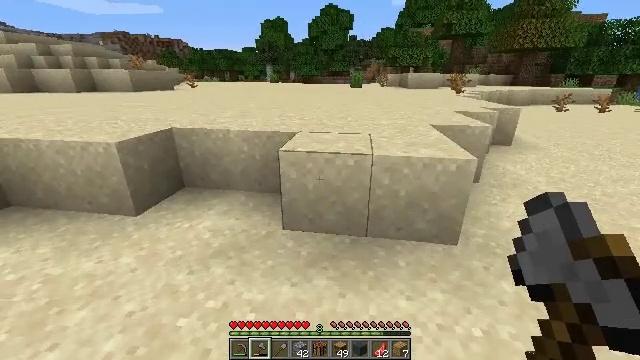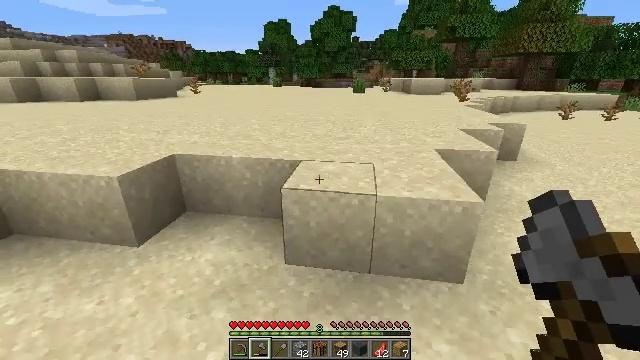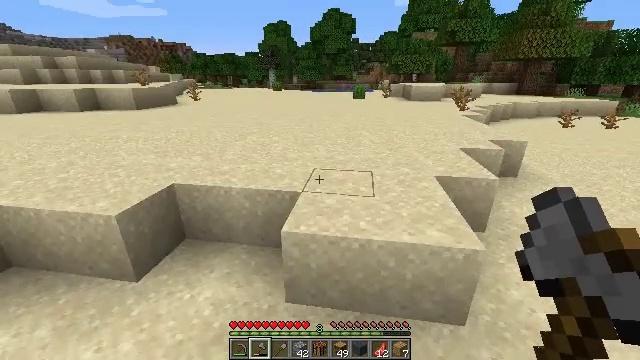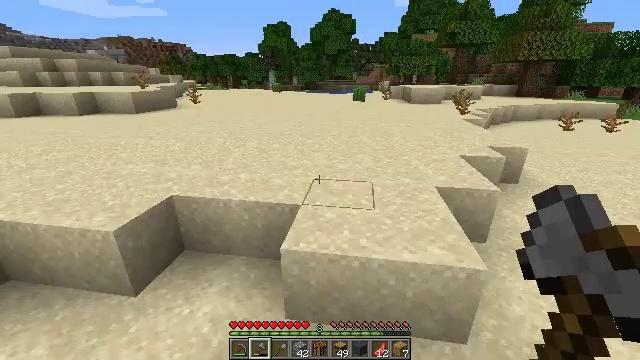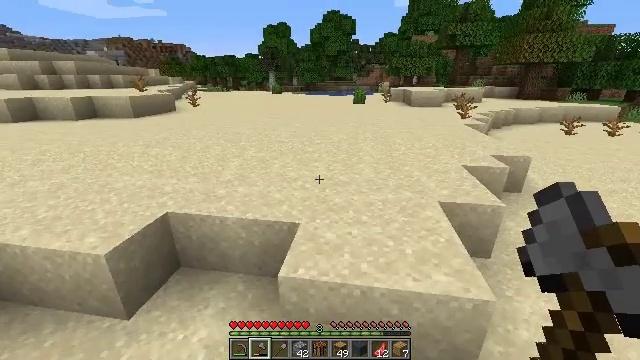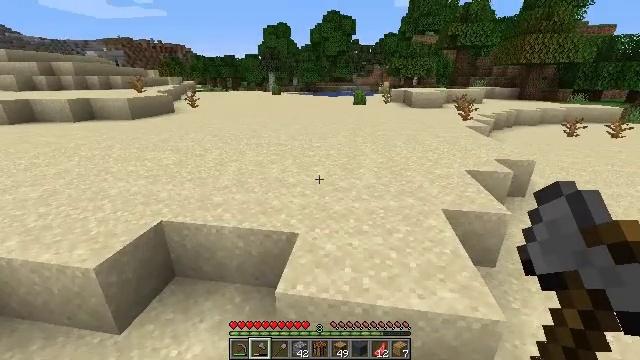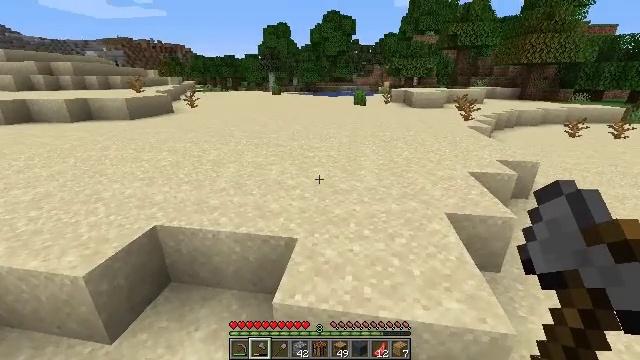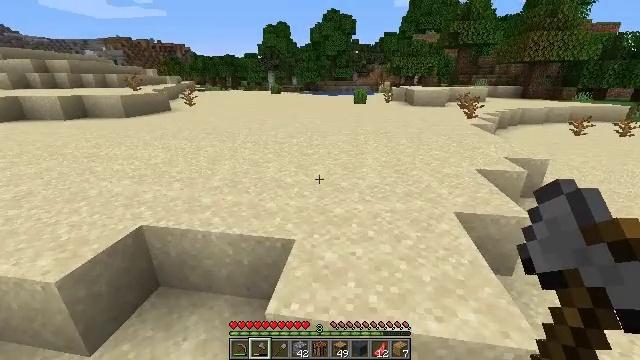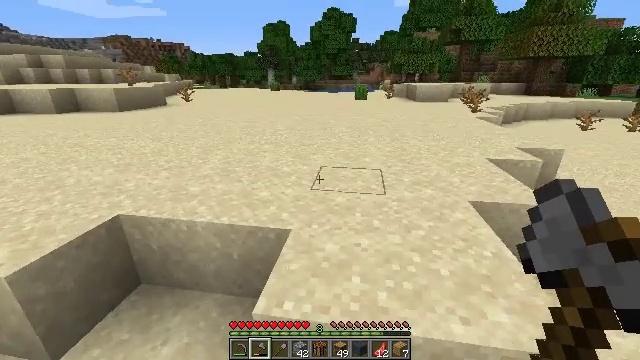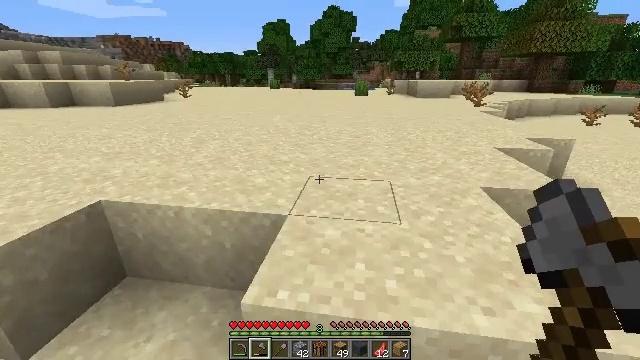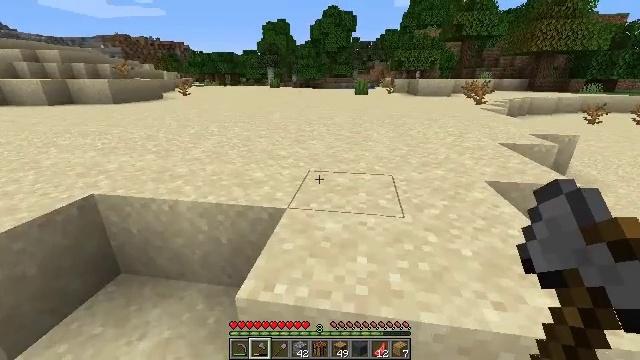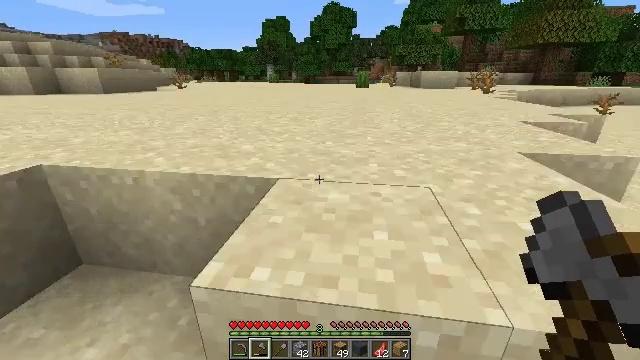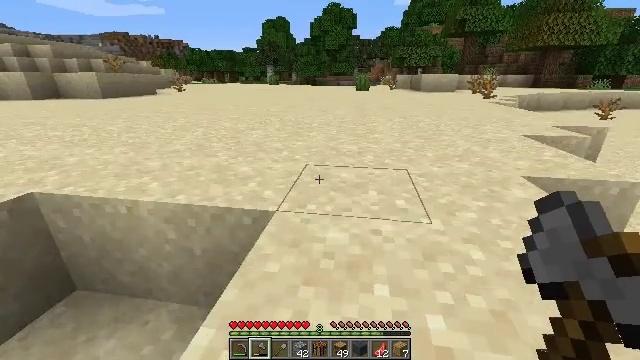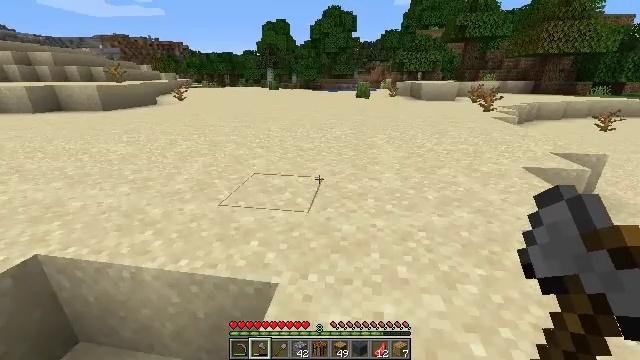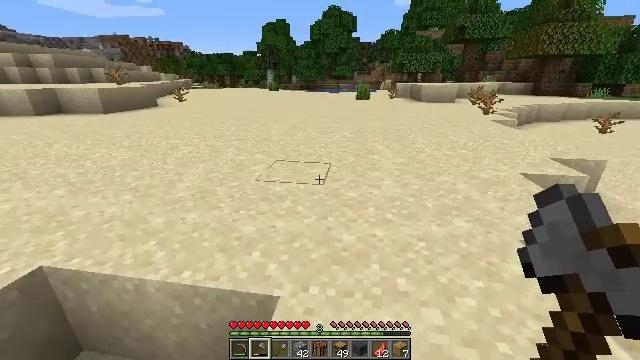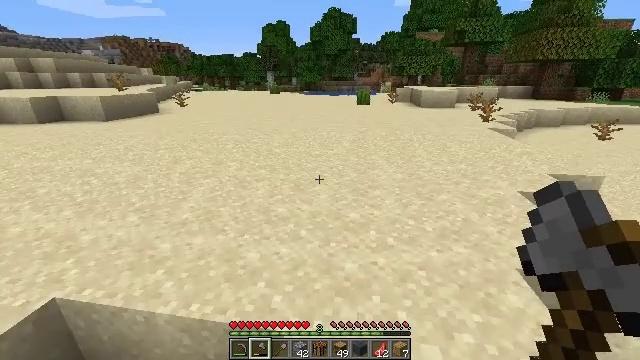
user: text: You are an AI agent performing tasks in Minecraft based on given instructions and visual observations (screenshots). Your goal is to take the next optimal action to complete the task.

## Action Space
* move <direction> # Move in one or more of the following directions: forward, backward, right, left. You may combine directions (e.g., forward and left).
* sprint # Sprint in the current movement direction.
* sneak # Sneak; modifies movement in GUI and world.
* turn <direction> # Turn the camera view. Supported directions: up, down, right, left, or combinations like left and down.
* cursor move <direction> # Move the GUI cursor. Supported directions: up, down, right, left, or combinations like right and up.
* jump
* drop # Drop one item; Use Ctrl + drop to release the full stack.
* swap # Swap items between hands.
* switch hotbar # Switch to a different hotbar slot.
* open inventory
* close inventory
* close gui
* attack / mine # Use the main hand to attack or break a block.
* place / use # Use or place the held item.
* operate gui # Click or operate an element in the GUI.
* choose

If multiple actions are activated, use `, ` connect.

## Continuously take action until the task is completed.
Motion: motion action
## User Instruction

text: Hunt animals.
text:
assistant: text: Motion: move forward, jump
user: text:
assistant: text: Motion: move forward, jump
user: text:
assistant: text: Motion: move forward, jump
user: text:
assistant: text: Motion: move forward
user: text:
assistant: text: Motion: move forward
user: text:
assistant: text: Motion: move forward
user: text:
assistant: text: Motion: move forward
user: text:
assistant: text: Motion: move forward
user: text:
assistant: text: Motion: move forward
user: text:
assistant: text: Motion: move forward
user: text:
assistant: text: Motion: move forward, jump
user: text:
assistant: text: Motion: move forward, jump
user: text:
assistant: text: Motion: move forward, jump
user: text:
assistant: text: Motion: move forward, jump
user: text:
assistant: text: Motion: move forward
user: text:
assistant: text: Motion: move forward
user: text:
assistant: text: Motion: move forward
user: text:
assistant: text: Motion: move forward
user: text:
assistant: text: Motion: move forward
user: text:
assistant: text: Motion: move forward
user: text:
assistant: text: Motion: move forward
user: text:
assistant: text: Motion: move forward, turn left
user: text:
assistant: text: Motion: move forward, turn left
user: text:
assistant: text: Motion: move forward, turn left
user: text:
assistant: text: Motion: move forward, turn left
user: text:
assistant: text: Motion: move forward, turn left
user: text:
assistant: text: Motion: move forward, turn left
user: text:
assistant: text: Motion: move forward, turn left
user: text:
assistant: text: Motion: move forward, turn left
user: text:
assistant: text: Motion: move forward, turn left and up